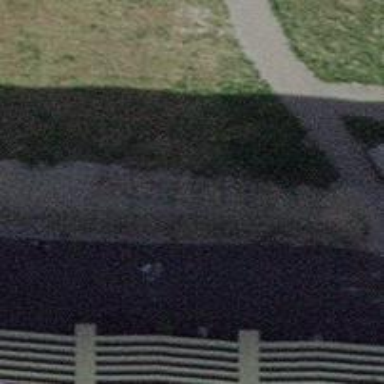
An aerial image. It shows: Brown bench.